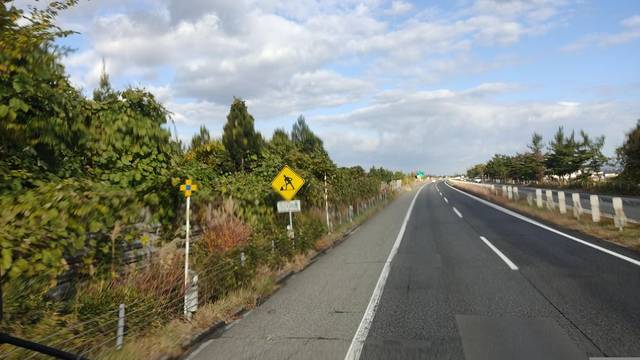
Region: Japan
Coordinates: 39.158, 141.117